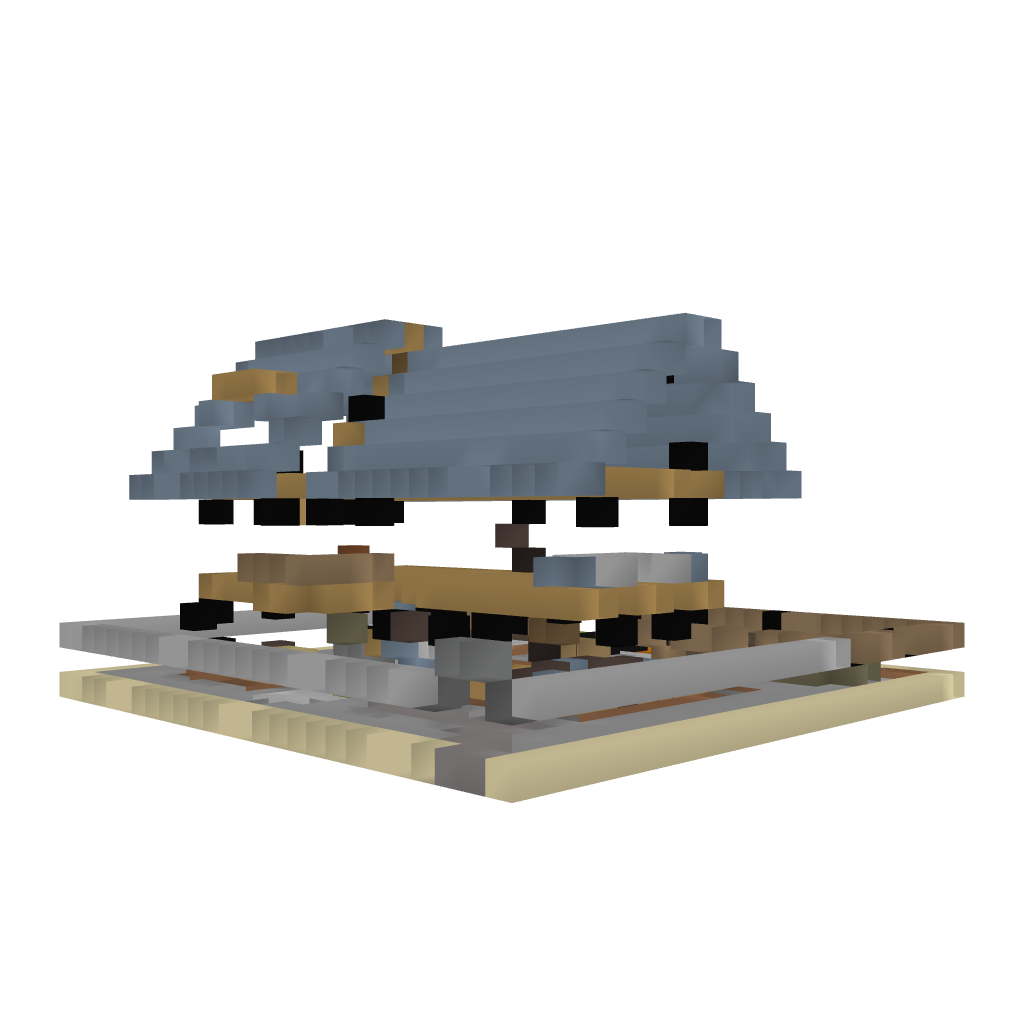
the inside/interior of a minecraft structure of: Basic Farm n°1